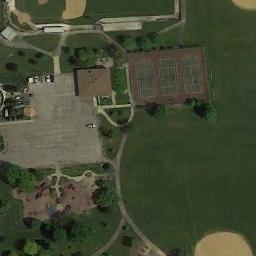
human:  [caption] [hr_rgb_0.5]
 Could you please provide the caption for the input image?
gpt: There are many different shapes and sizes of buildings next to the tennis courts .

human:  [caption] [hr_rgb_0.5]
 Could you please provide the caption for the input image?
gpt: There are many people playing on different tennis courts .

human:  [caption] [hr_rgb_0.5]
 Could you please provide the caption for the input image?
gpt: There are bushes, Concrete floor and buildings beside the tennis court on the lawn .

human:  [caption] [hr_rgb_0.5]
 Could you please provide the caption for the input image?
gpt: The tennis court is on the grass next to some trees .

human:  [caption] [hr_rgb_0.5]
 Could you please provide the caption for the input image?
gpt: The tennis courts are on a green meadow .